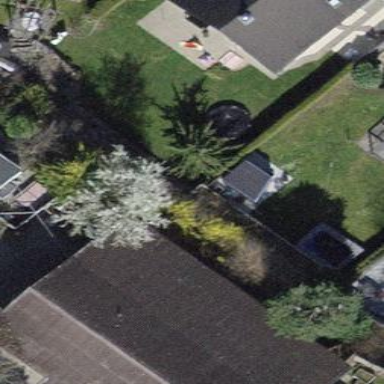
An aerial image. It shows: Building with gabled roof.